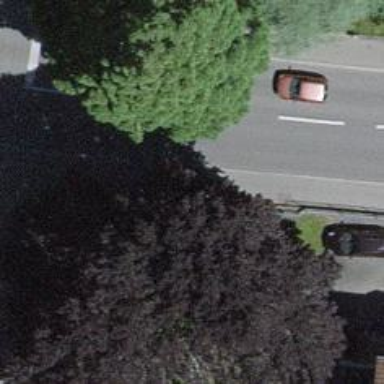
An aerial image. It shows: Sidewalk along the footway.